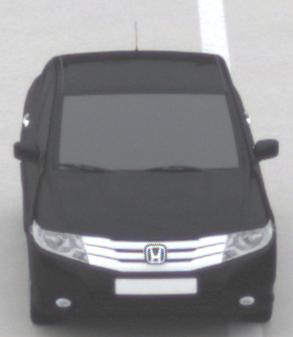
Make: Honda
Model: City
Detailed model: Gen. 6
Model produced from: 2008
Model produced until: 2013
Doors: 4
Color: black
Road condition: dry road
Daytime: midday
Contrast: low contrast